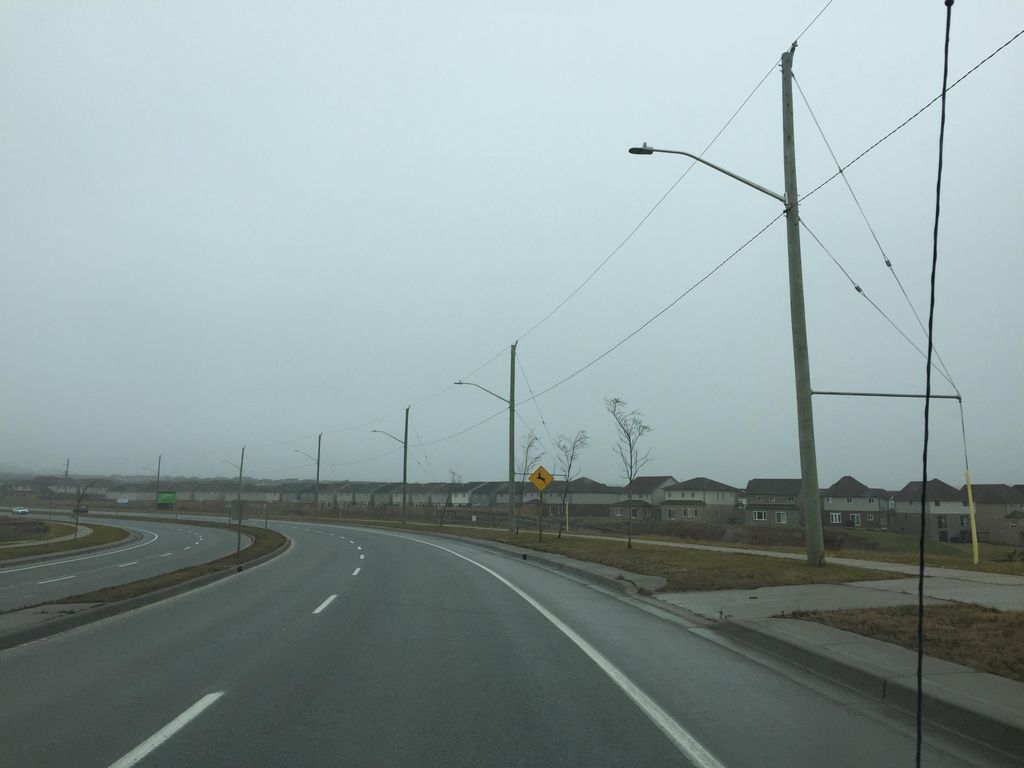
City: kitchener-waterloo